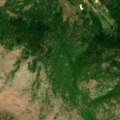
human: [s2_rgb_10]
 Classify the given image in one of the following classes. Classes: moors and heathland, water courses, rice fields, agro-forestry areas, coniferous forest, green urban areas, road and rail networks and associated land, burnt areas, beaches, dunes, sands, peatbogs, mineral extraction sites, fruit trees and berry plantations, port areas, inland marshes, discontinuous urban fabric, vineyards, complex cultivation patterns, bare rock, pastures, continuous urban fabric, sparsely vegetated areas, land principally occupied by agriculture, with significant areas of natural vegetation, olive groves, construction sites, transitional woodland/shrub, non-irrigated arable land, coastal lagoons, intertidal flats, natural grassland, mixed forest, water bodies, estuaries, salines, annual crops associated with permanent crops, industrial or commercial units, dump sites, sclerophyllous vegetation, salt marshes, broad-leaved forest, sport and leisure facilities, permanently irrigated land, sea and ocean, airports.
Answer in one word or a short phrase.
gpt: land principally occupied by agriculture, with significant areas of natural vegetation, broad-leaved forest, natural grassland, transitional woodland/shrub